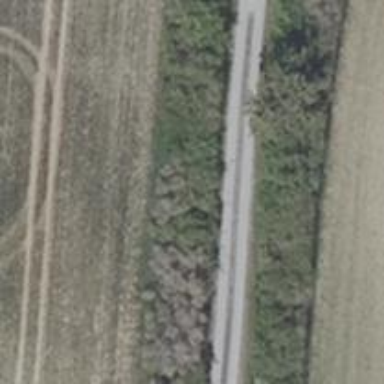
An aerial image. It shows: Unclassified road with concrete lanes.